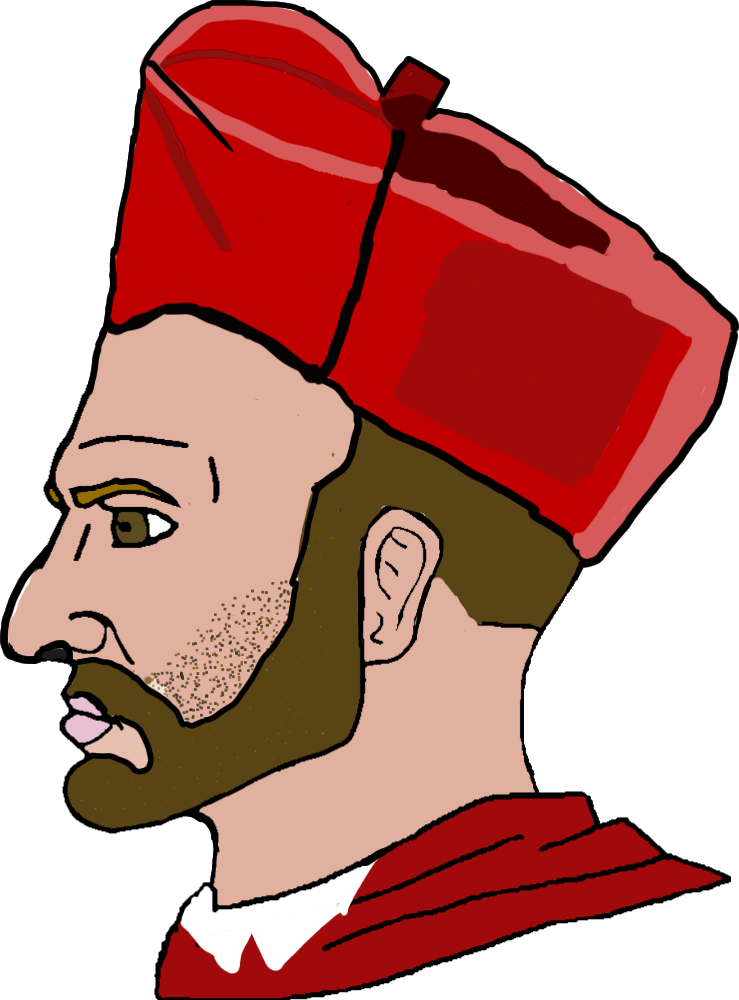
Label: 4_Yes_Chad